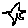
Label: star